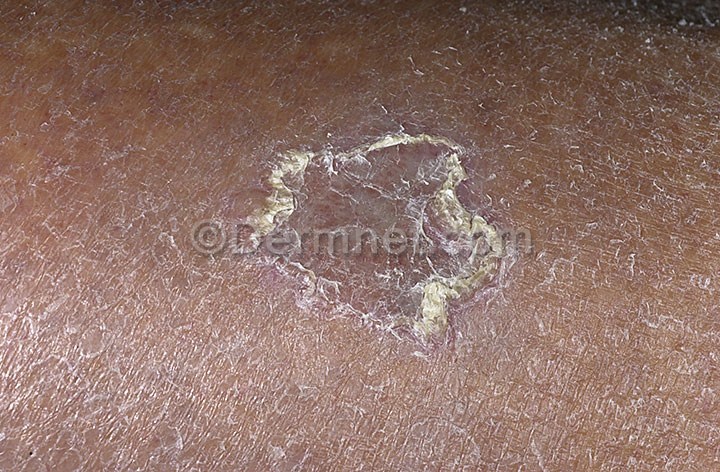
Disease: Seborrheic Keratoses and other Benign Tumors